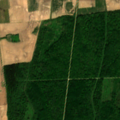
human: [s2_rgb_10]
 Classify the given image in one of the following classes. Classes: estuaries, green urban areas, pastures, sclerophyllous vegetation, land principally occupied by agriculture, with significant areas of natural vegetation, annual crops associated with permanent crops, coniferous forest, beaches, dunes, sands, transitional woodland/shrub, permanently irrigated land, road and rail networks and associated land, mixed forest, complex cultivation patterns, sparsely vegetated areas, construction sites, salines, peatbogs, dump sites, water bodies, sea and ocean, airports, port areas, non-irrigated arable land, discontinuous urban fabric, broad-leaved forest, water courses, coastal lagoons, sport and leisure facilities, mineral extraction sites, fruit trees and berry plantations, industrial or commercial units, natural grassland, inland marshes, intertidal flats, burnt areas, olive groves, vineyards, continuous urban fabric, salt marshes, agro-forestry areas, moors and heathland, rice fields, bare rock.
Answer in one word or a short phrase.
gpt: non-irrigated arable land, broad-leaved forest, transitional woodland/shrub